Pattern: AutoAug
Description: Apply AutoAugment, which is an automated data augmentation technique discovered by the reinforcement learning, to an image.
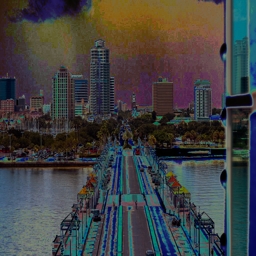
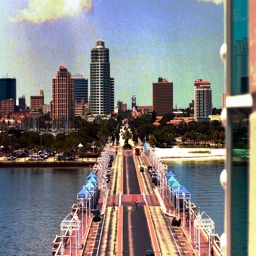
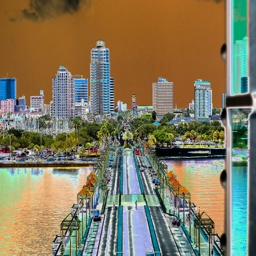
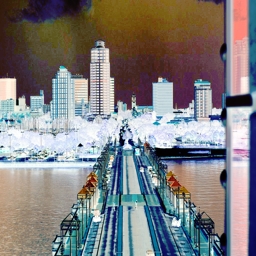